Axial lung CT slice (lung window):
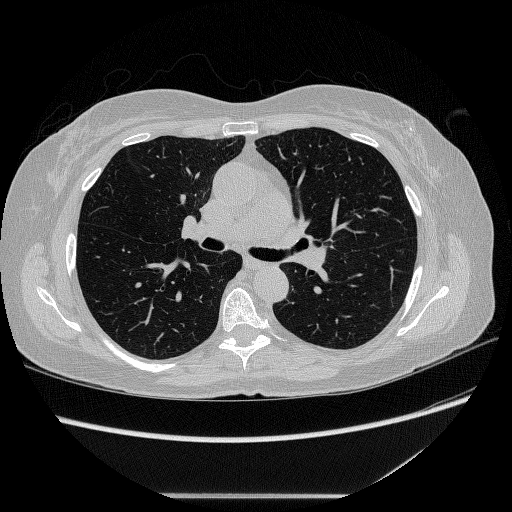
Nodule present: no